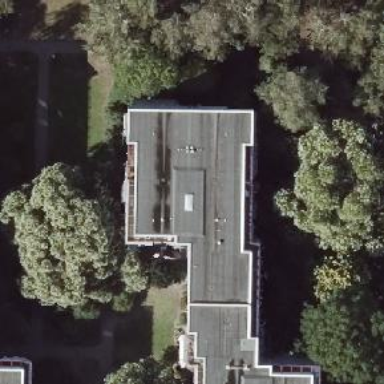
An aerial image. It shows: Building with apartments and flat roof.